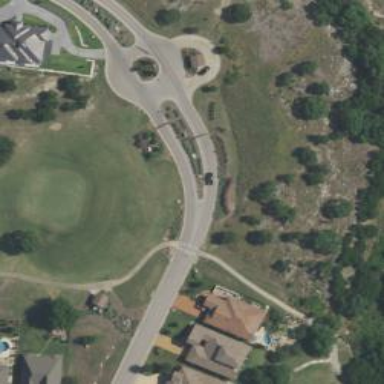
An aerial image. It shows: Path for both road and golf.